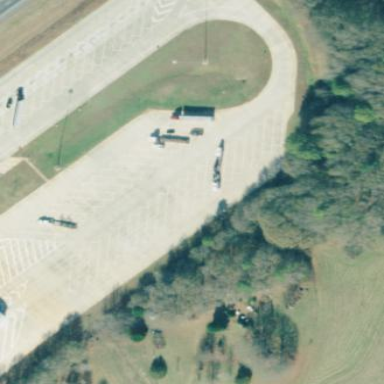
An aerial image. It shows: Parking area with surface.